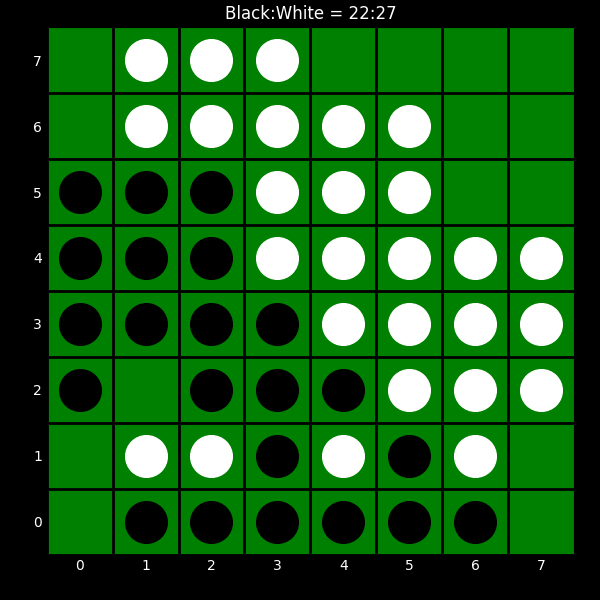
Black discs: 22
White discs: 27